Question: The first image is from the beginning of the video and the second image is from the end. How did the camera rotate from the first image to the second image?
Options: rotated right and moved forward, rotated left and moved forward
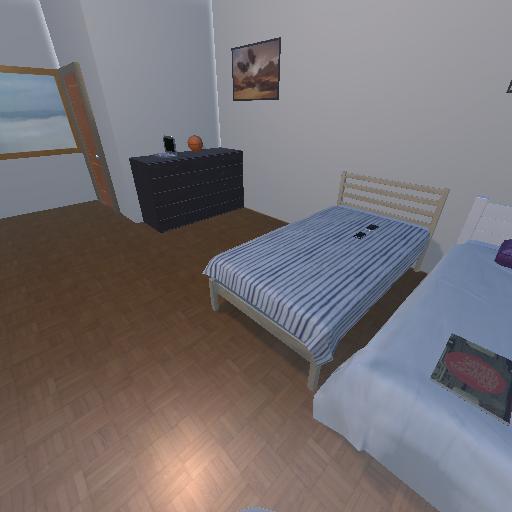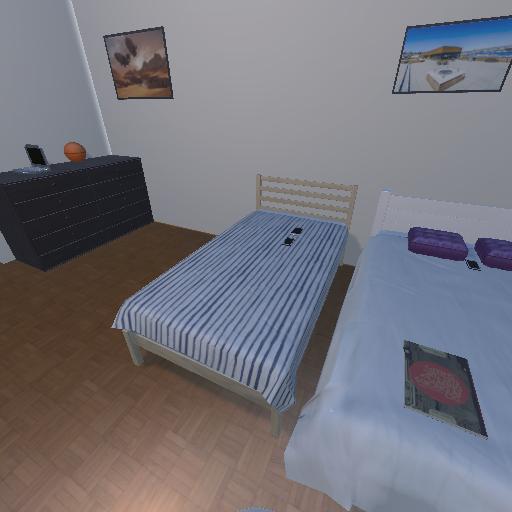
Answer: rotated right and moved forward